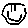
Label: smiley face